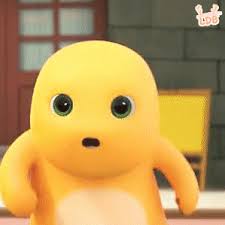
Label: nailong